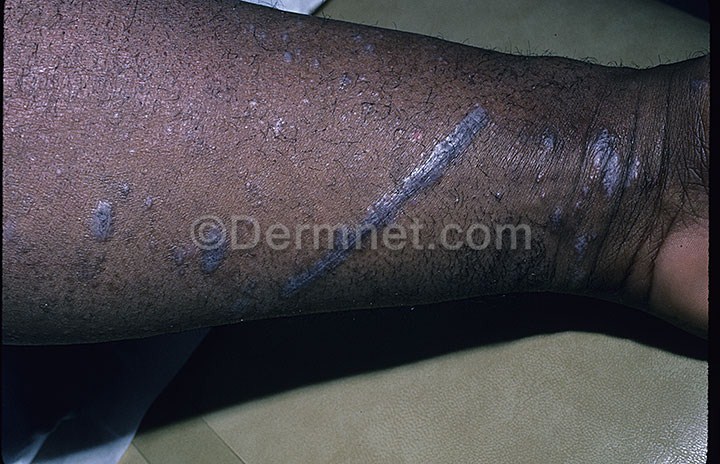
Disease: Nail Fungus and other Nail Disease